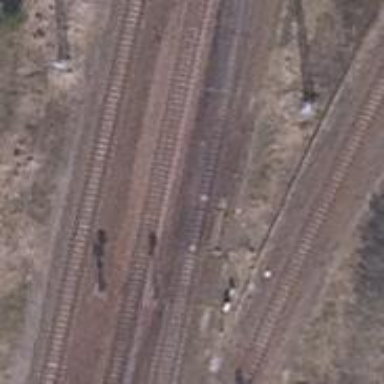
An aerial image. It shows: Railway switch.